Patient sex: M
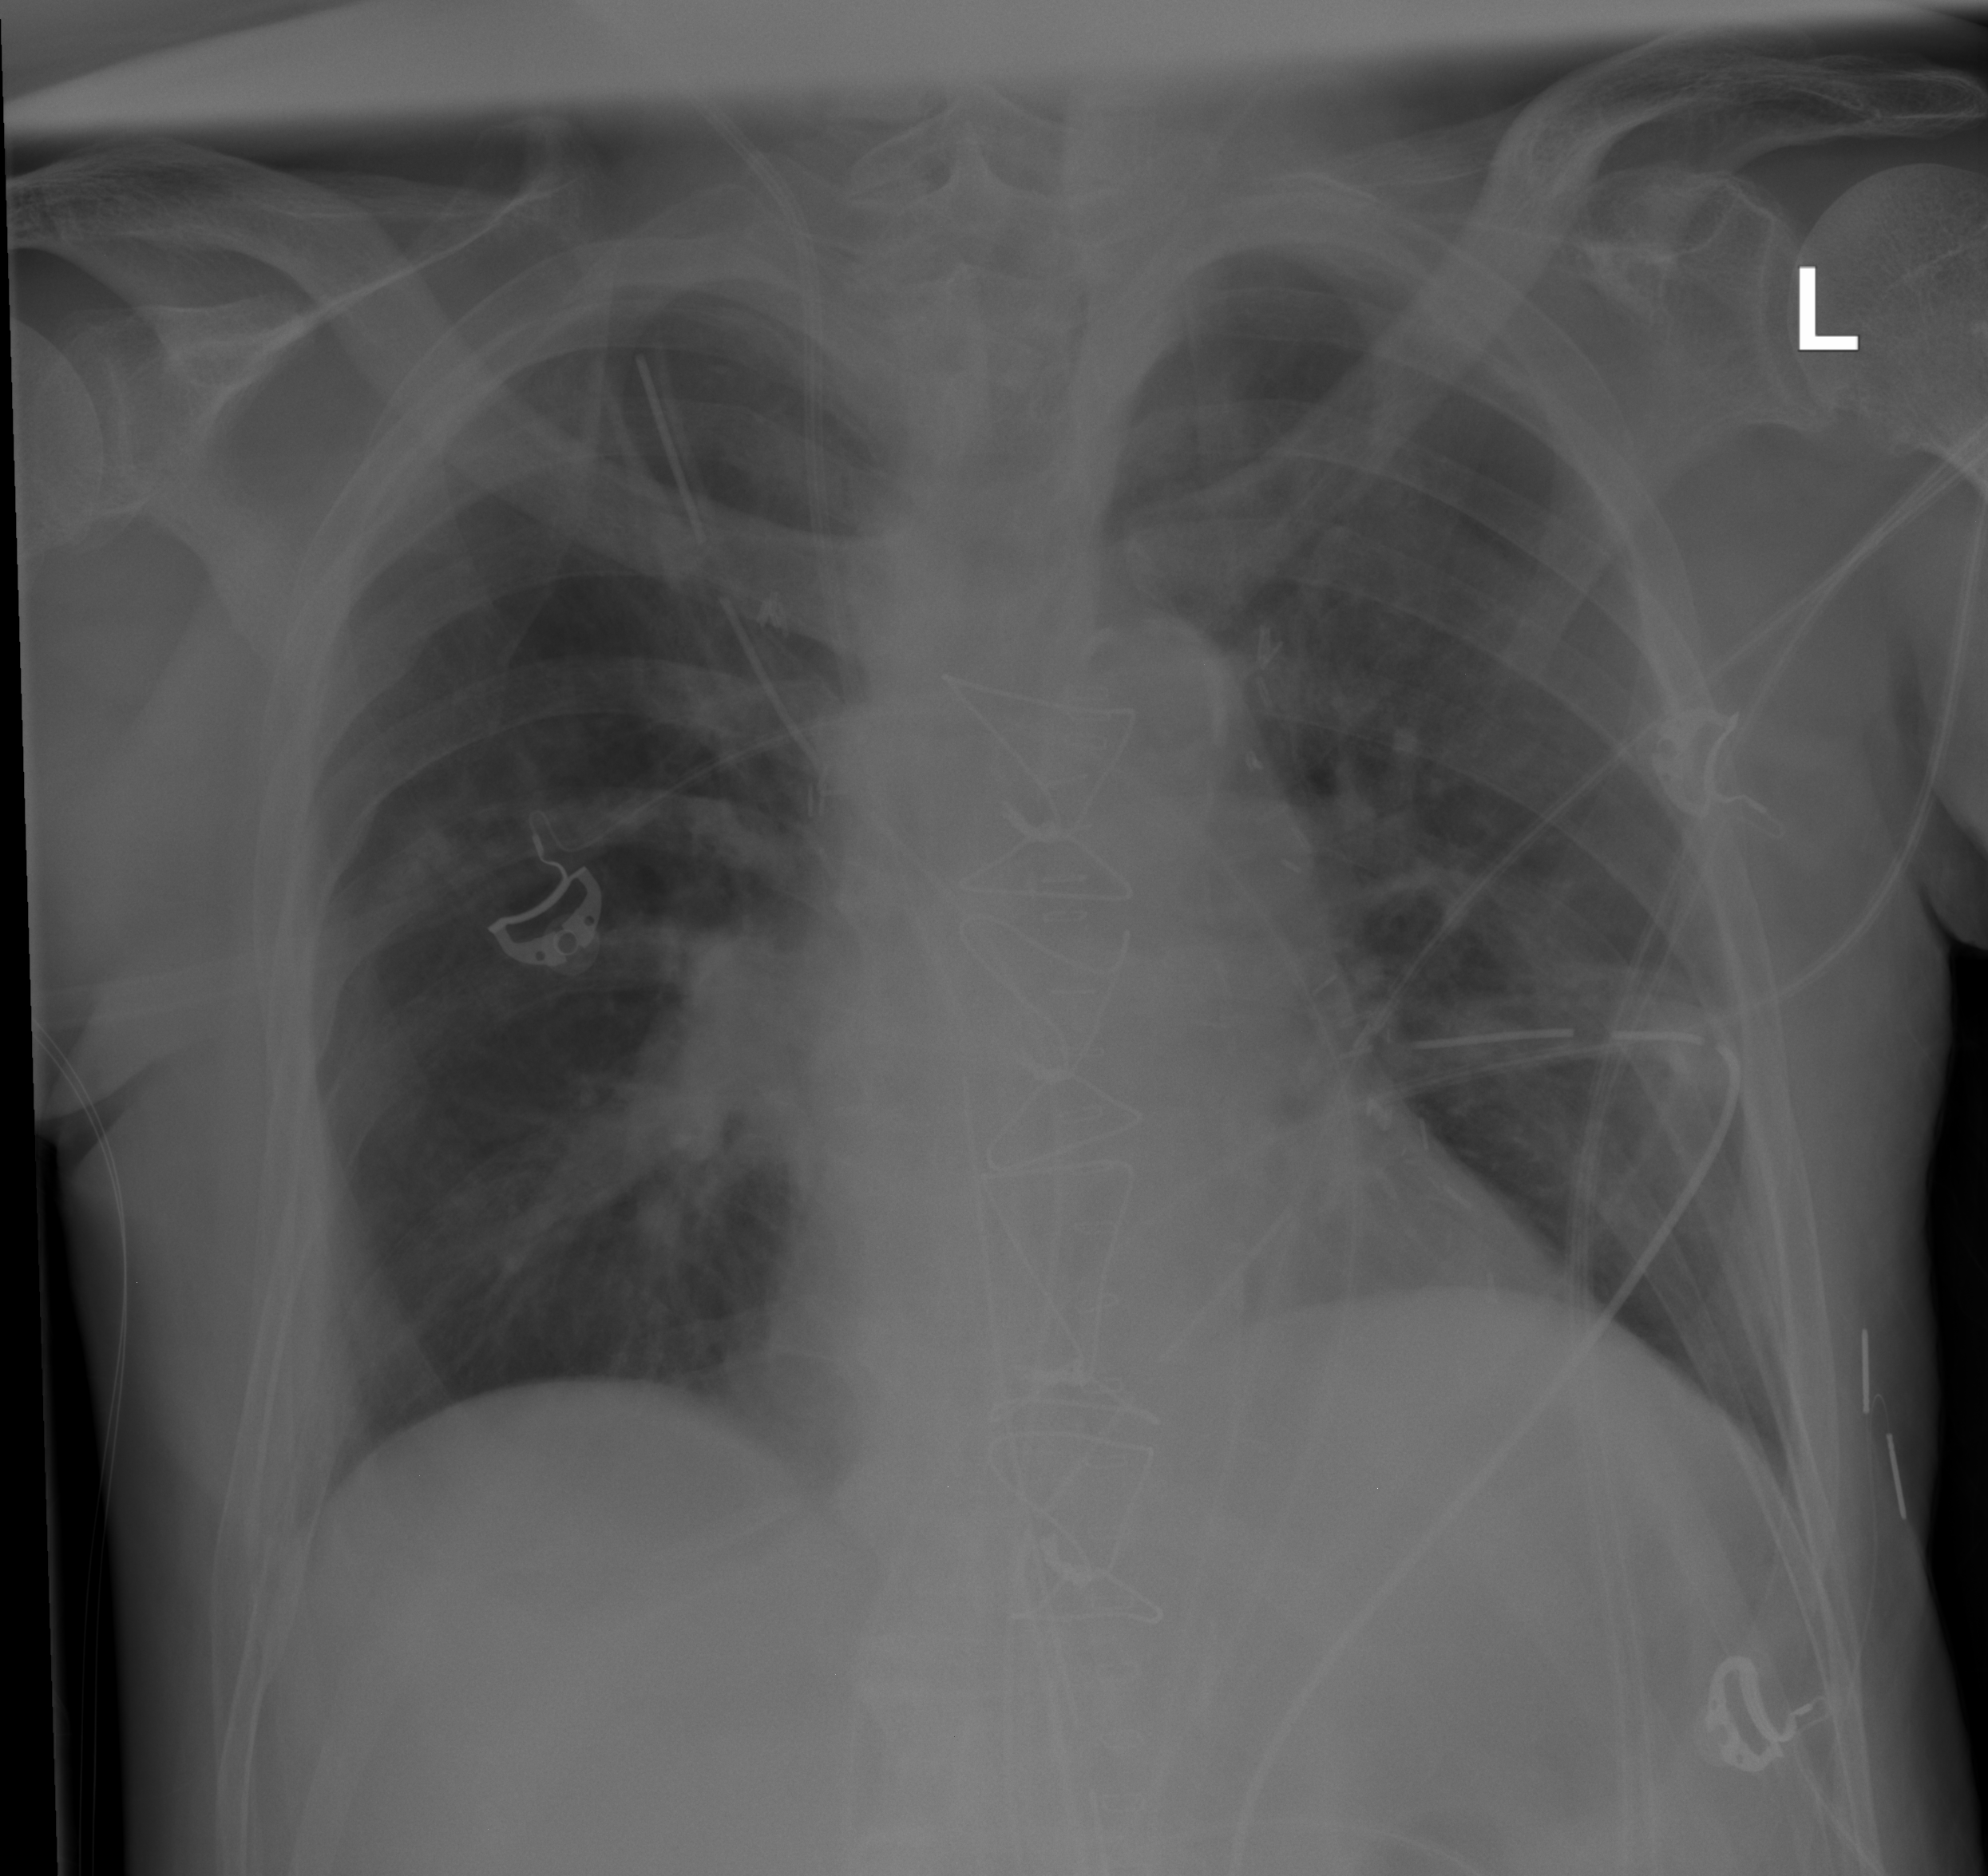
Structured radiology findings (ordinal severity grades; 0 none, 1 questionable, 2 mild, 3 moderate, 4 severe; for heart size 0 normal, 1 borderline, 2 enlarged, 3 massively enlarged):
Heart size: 0
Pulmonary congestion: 2
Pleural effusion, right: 0
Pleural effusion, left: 0
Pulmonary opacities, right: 0
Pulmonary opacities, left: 0
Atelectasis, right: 0
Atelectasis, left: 0